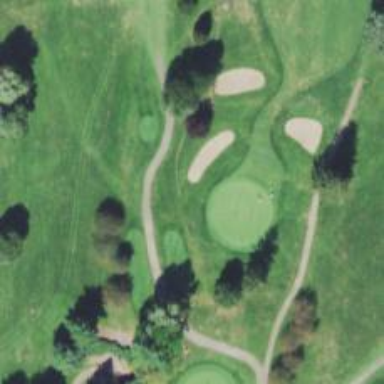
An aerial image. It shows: Golf course surrounded by greenery.